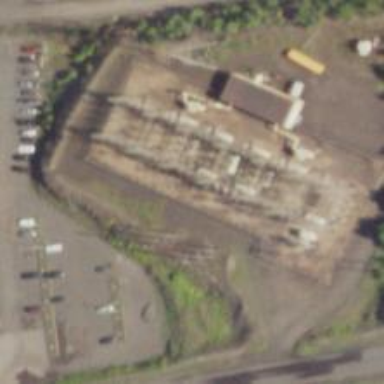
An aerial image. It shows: Triple tower power structure.